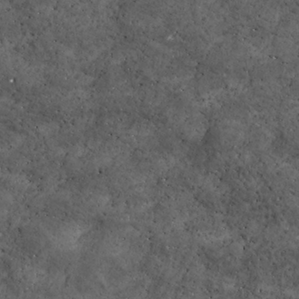
Label: non_frost